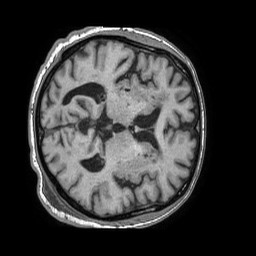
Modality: T1w
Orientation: axial
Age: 69
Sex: male
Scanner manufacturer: philips
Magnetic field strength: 1.5 T
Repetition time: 0.007657 s
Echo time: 0.003482 s